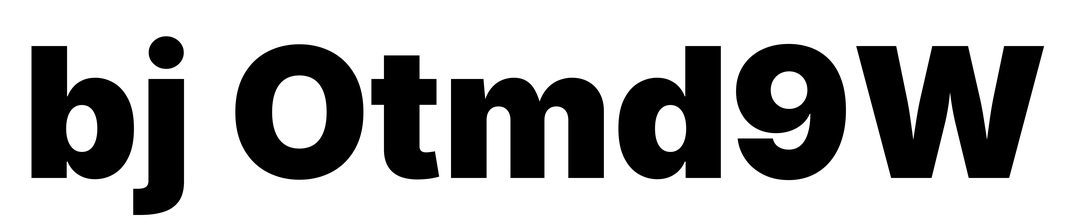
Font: Inter_Black